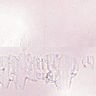
Metastatic tissue present: no